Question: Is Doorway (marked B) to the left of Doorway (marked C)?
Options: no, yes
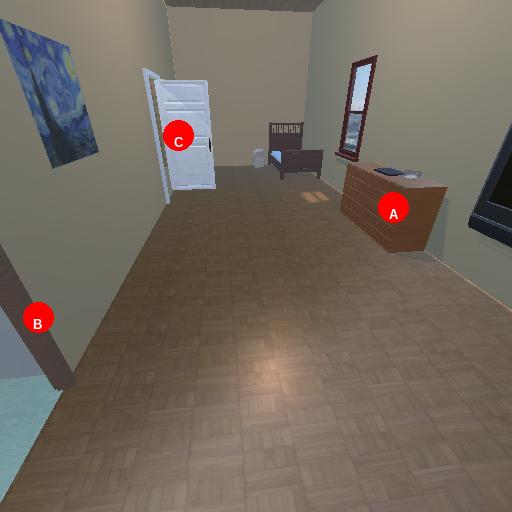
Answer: no